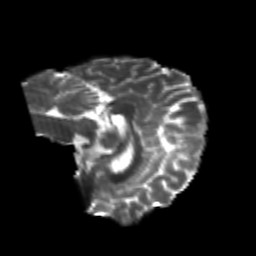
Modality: T2w
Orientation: sagittal
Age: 25
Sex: male
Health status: healthy
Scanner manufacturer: philips
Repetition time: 7.389 s
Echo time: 0.08599 s